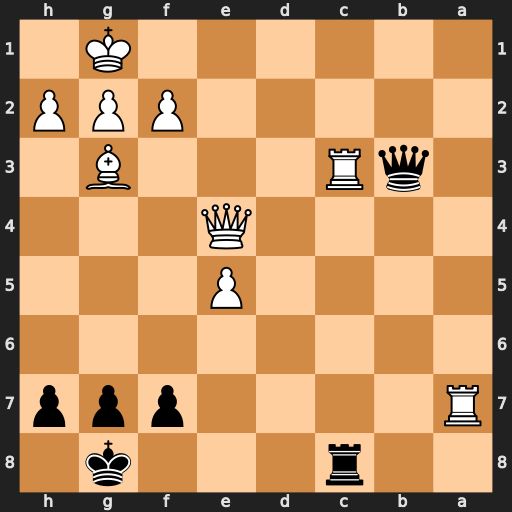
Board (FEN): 2r3k1/R4ppp/8/4P3/4Q3/1qR3B1/5PPP/6K1
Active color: b
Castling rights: -
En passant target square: -
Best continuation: Qd1+ Qe1 Qxe1#